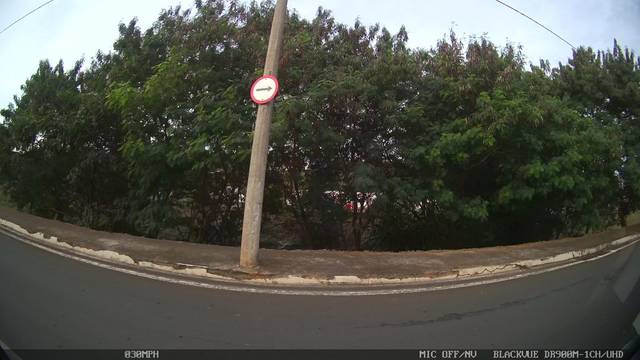
Region: Brazil
Coordinates: -22.58, -47.413